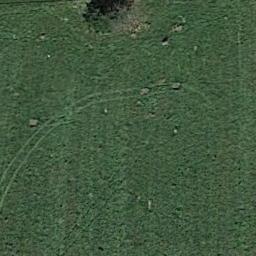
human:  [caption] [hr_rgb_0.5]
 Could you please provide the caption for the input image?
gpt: This meadow has dense grasses and a tree and a trail is also on the meadow .

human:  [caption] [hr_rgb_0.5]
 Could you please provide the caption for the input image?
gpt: The meadow is dense but uneven .

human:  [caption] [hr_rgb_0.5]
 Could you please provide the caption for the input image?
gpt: The meadow is full of green grass .

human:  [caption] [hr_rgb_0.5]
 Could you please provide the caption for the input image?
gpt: The entire image is dominated by grass .

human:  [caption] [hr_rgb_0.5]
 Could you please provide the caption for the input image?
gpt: A dense meadow with many green grass .